Question: I have a masterpage with a loginview, in the loginview i have an asp login control. i also have a label that is NOT contained in a loginview.
How do i access the username textbox control in the asp login control and display the text in a label.
Please help!
This is my code:
'''
Login lg = (Login)LoginView1.FindControl("Login1");
TextBox tb = (TextBox)lg.FindControl("UserName");
Label2.Text = tb.Text;
'''
ok this is what i need to do: A complainant can deactivate his account. A manager and technicians accounts are deactivated and if necessary also reactivated by the administrator. the complainant can reactivate his account at any time.
i need to validate the username entered in the textbox to first check if it is an active user. if not it allows them to reactivate it. how do i access the text from the username textbox. the rest i can figure out.
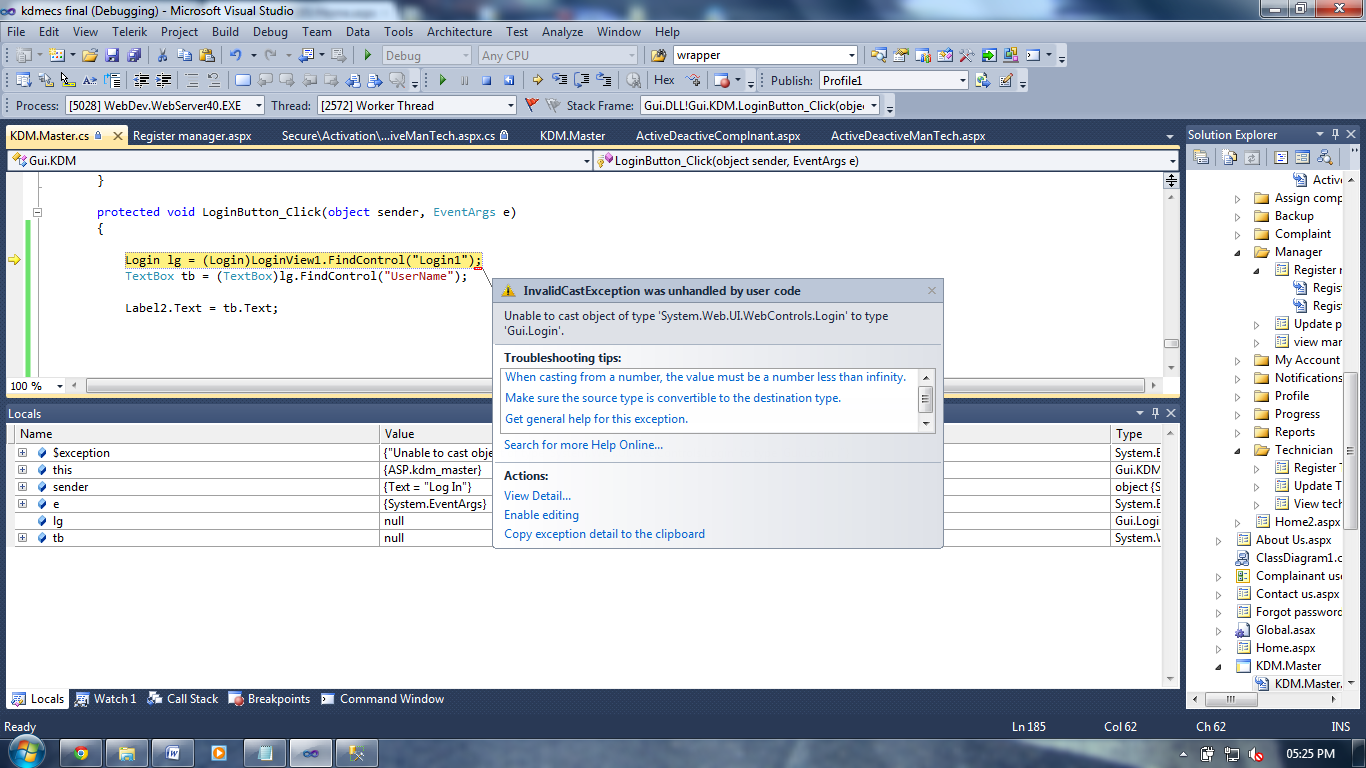
Answer: Maybe you must check if the user is authenticated or not, because the TextBox is inside the <URL>:
'''
if (!HttpContext.Current.User.Identity.IsAuthenticated) {
Login lg = (WebControls.Login)LoginView1.FindControl("Login1");
TextBox tb = (TextBox)lg.FindControl("UserName");
Label2.Text = tb.Text;
}
'''
But normally you would get the UserName/Password via the appropriate properties <URL> of the 'Login'.
: Your added screenshot is very small but i see that you are getting an InvalidCastException, so my asumption on the namespace issue was correct.